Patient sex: F
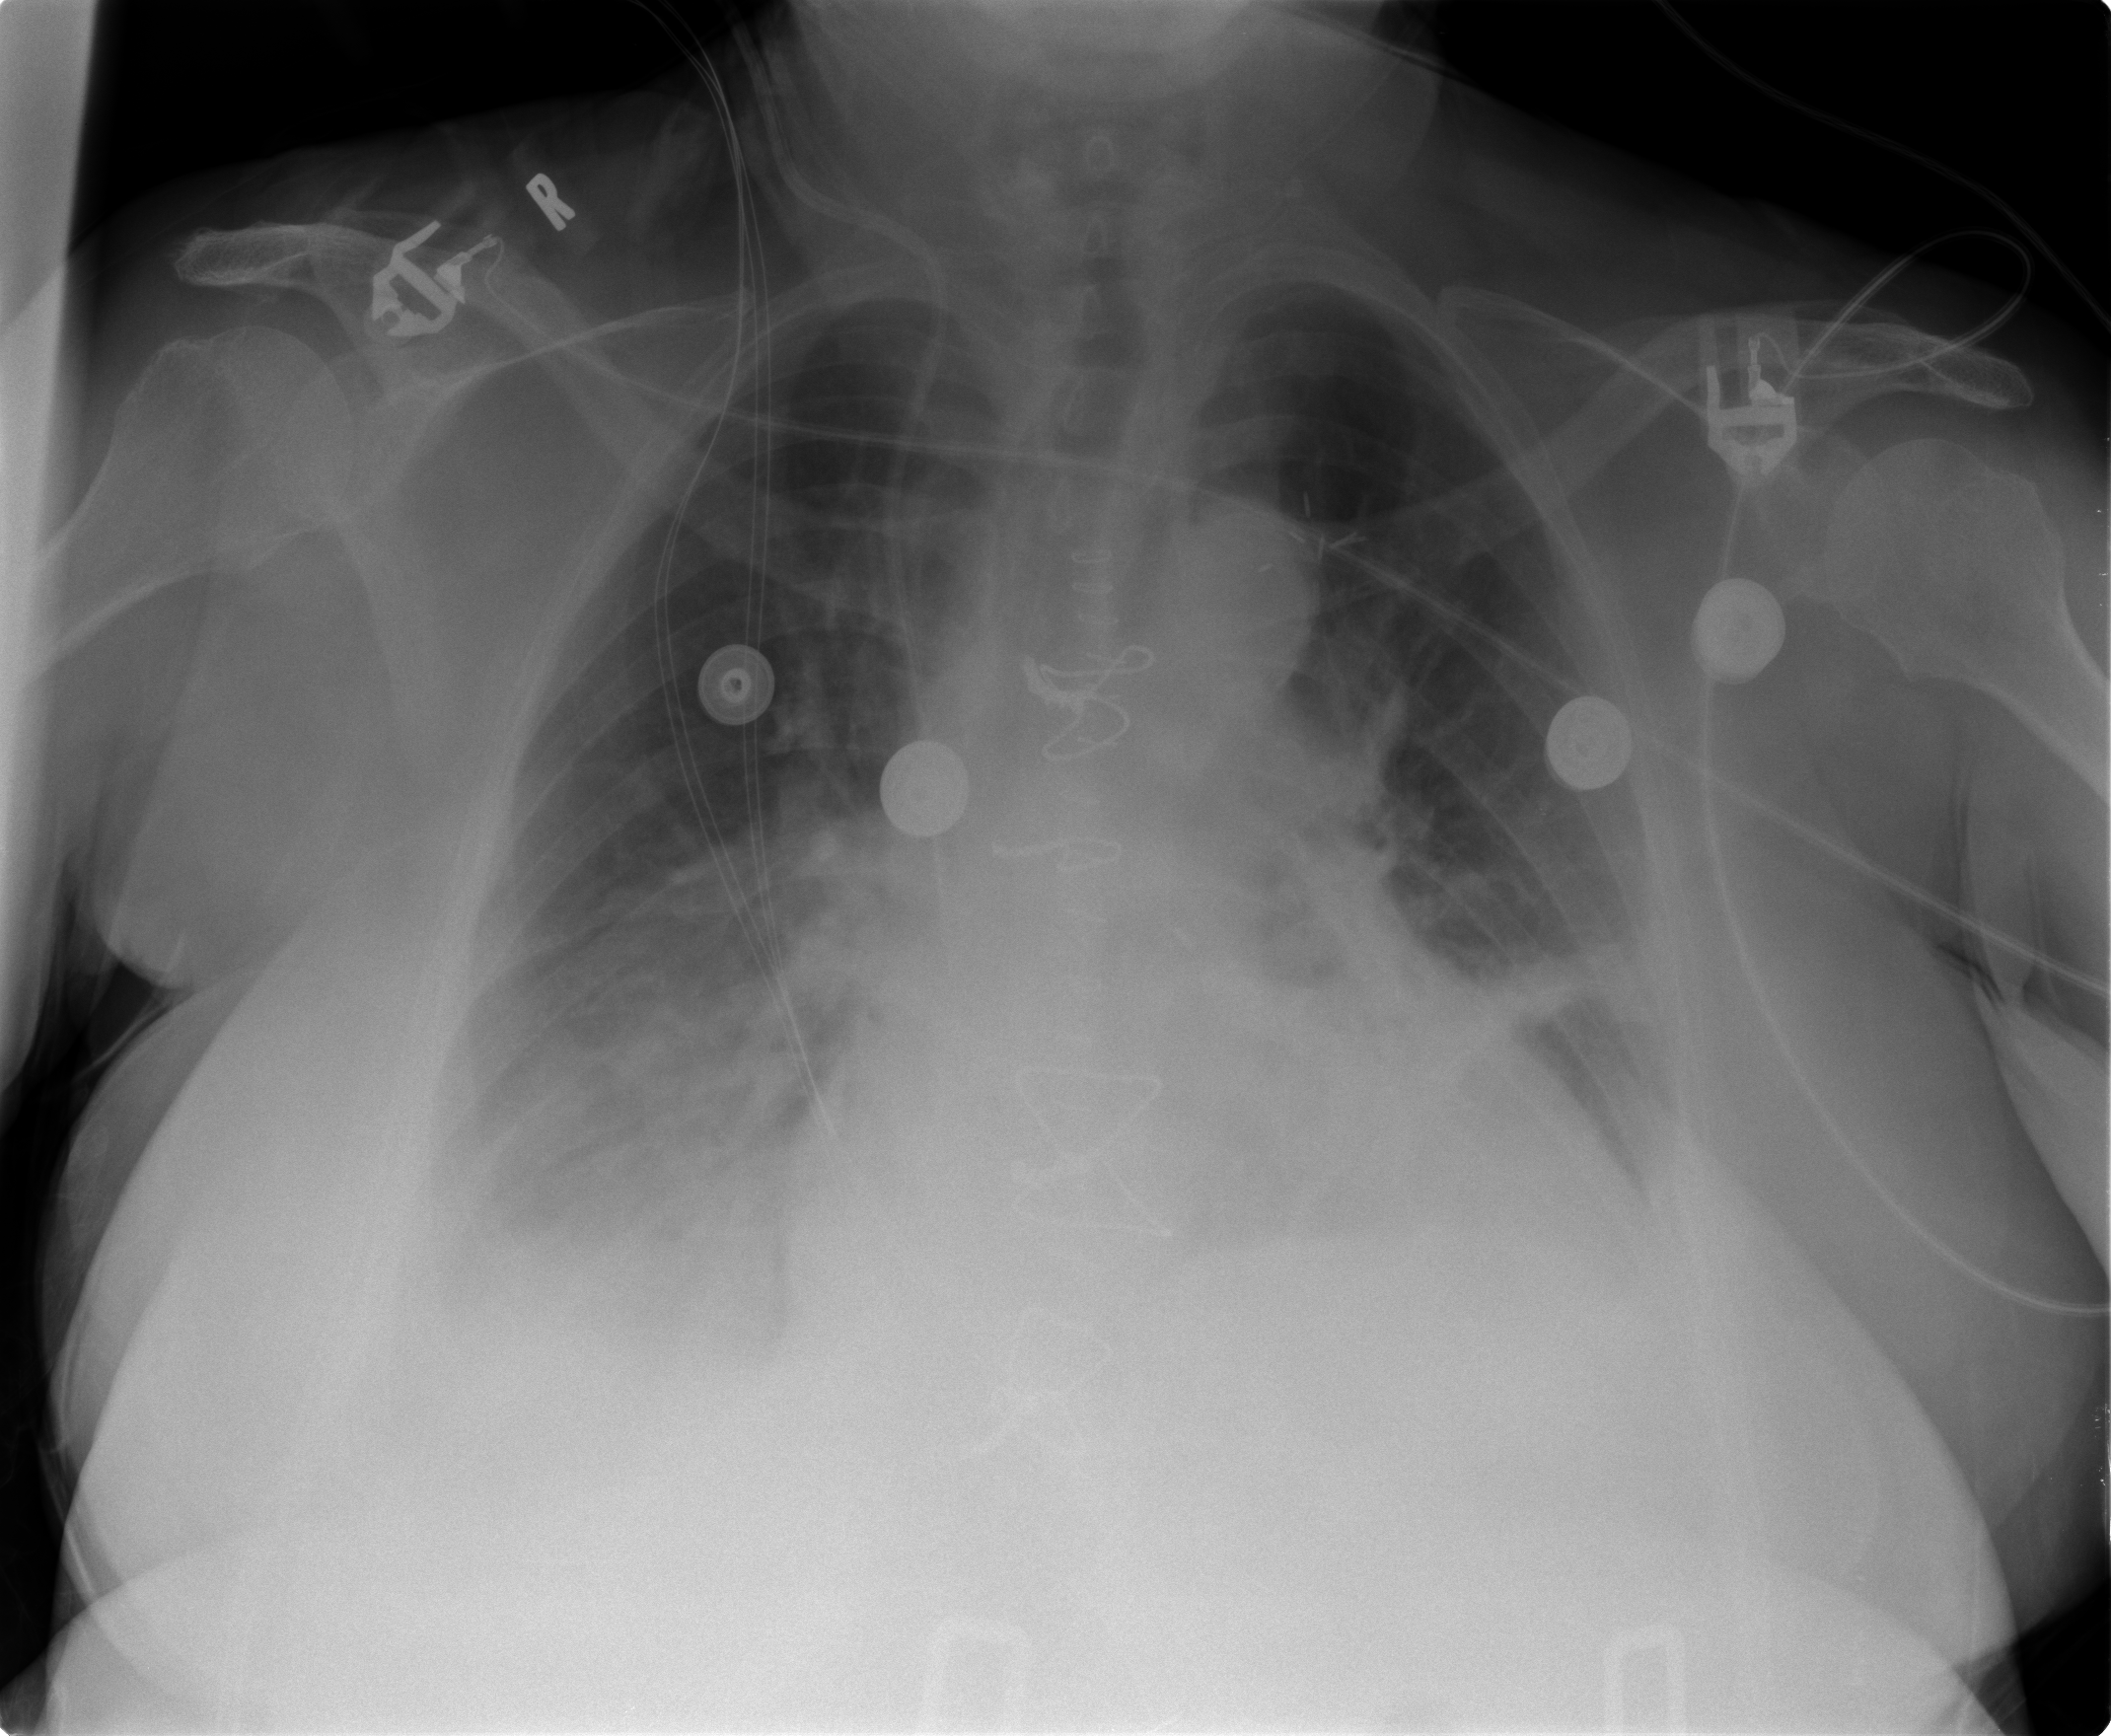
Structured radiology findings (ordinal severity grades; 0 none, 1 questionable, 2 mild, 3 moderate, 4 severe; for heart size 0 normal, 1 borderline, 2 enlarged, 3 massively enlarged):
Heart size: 2
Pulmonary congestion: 2
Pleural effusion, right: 3
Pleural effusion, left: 2
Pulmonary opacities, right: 0
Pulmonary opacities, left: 0
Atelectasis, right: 2
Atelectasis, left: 2